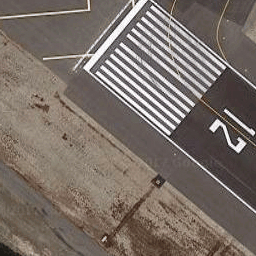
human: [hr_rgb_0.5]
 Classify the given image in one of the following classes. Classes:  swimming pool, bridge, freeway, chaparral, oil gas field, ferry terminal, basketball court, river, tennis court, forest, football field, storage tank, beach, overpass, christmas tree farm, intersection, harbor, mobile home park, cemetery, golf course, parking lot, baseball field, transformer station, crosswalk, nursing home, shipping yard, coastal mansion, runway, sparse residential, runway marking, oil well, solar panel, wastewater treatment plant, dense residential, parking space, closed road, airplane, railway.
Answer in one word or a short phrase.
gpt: runway